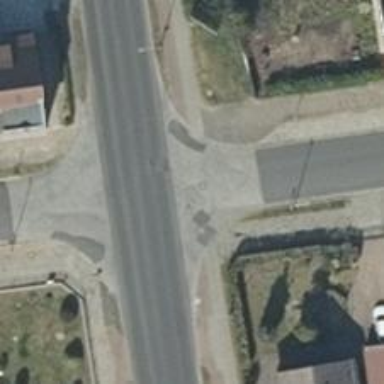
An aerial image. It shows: Uncontrolled crossing on the road.